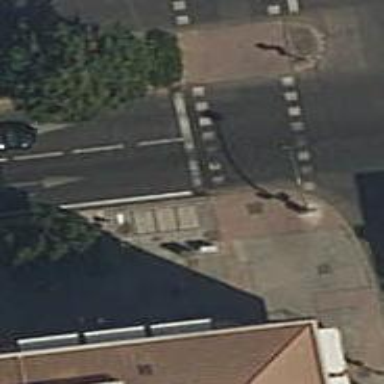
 there are traffic signals and zebra crossing."